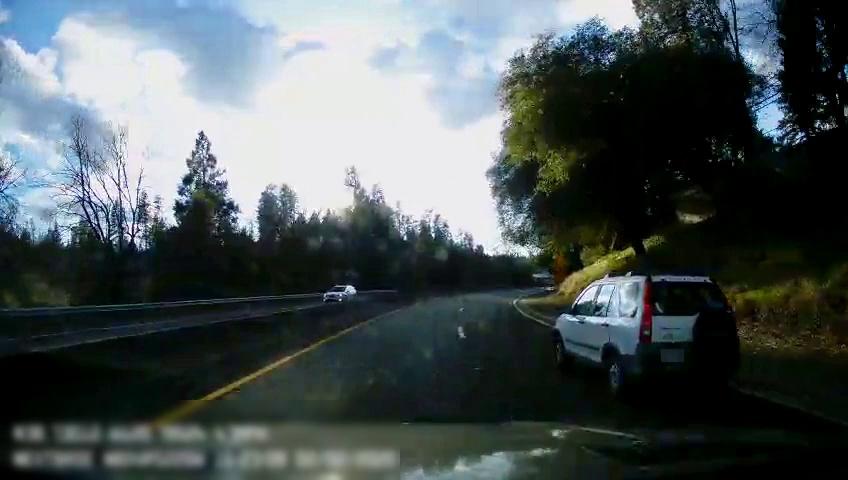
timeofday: Day
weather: Sunny
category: Drivable Space
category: Drivable Space
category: Vehicles | SUV
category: Vehicles | Car
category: Lanes | Current Lane
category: Lanes | Current Lane
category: Lanes | Alternate Lane
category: Lanes | Opposite Lane
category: Traffic | Signs
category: Traffic | Signs